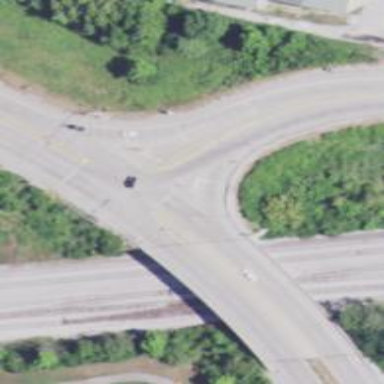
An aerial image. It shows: Trunk link highway.